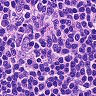
Metastatic tissue present: no